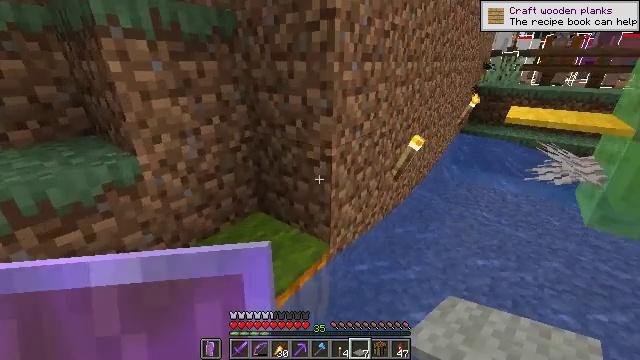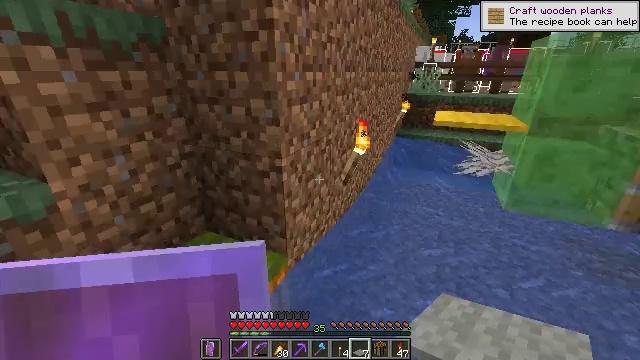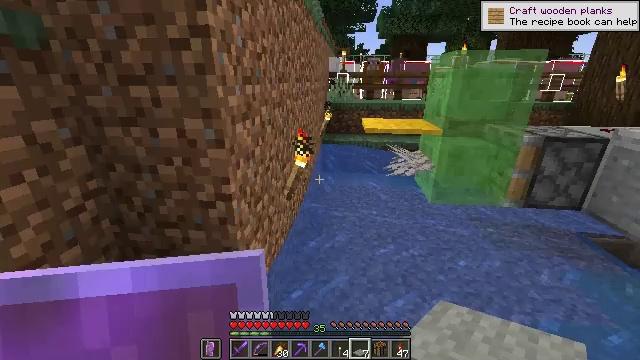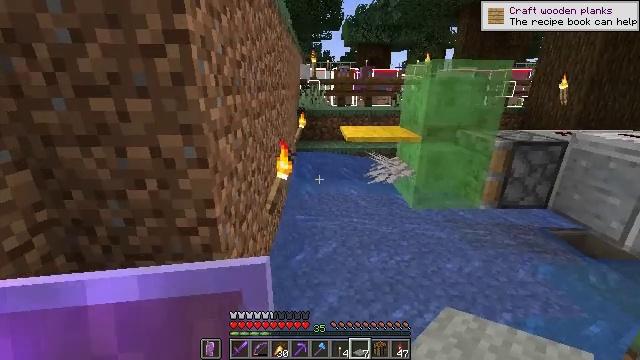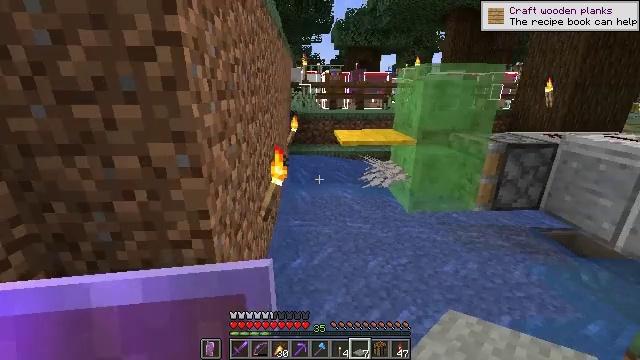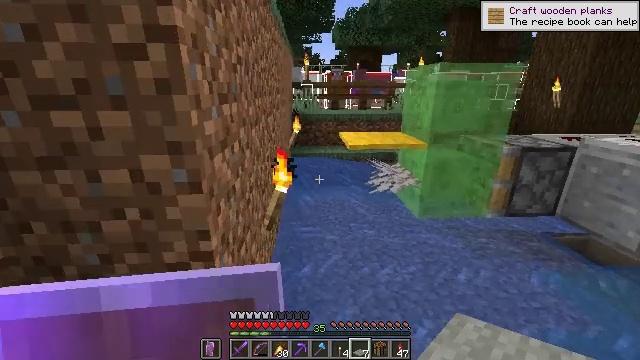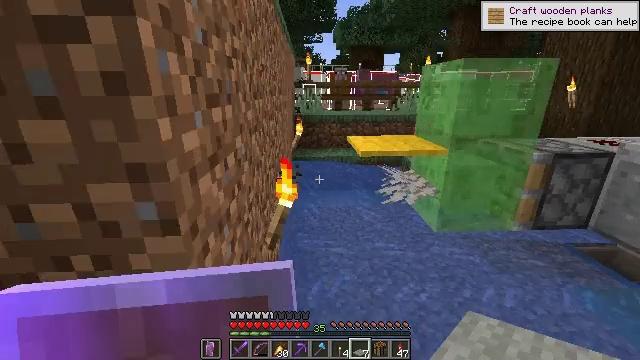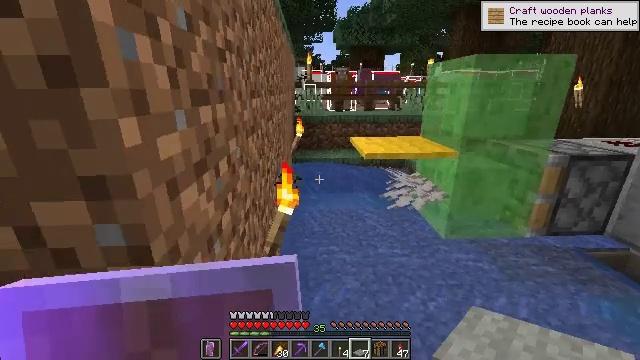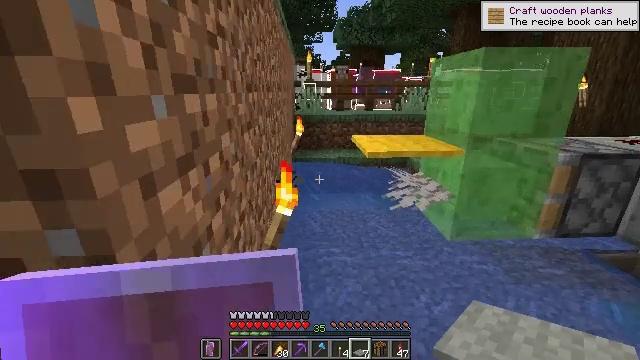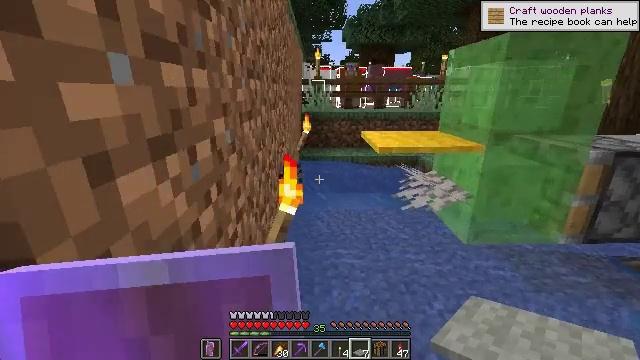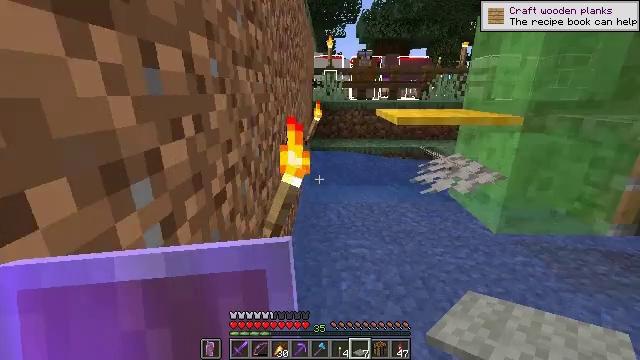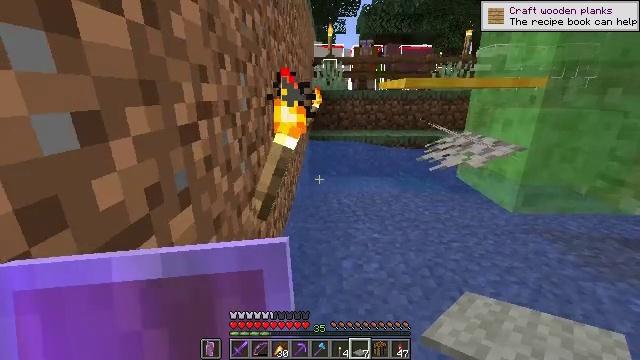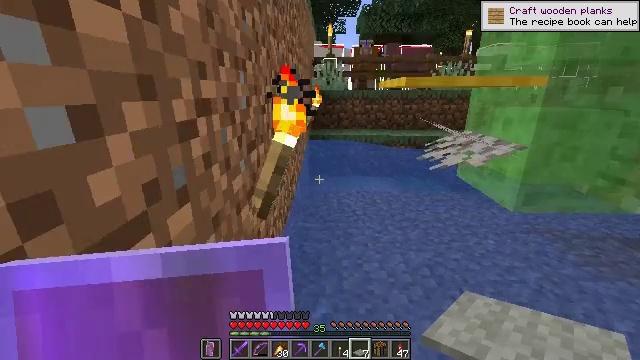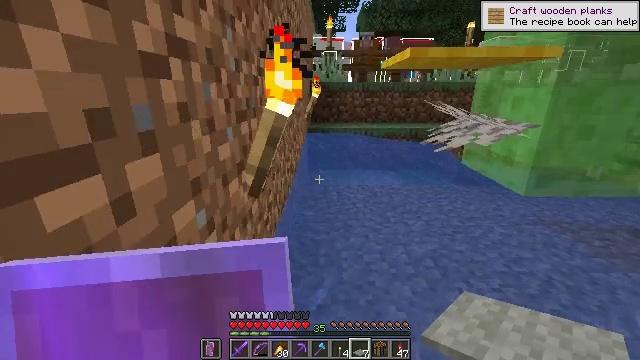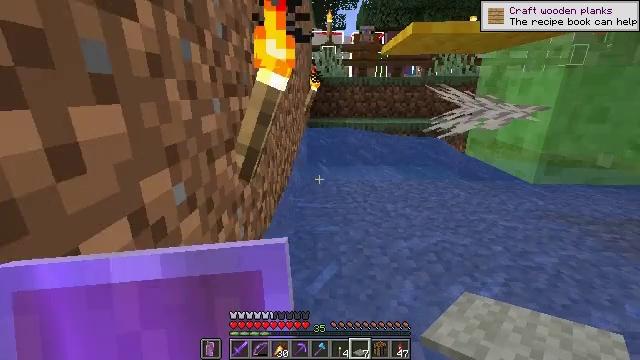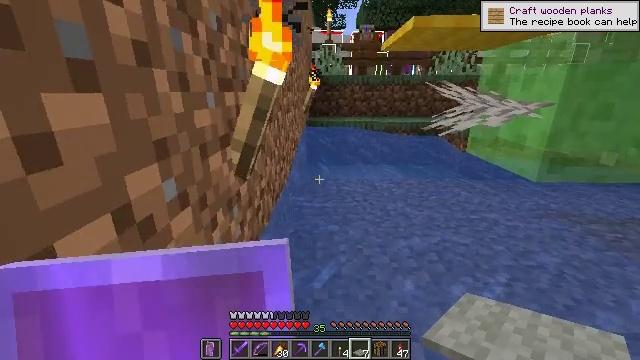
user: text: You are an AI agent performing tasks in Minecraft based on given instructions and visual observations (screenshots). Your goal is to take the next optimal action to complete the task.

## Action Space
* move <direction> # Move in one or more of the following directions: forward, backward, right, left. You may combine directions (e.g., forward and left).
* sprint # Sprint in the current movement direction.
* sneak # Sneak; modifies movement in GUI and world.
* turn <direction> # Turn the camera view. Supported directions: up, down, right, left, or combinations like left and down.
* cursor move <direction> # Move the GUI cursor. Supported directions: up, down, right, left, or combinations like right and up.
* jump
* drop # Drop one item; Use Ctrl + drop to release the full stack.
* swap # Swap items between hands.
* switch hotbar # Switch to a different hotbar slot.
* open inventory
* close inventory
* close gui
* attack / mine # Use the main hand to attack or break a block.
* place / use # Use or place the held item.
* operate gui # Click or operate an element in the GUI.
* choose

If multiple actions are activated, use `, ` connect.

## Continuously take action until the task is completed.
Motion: motion action
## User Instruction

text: Break the yellow carpet.
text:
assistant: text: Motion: move forward and move left, turn right and up
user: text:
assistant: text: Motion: move forward and move left, turn right and up
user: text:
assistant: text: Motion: move forward, turn right and up
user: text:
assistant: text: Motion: move forward, turn right
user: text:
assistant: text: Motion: move forward
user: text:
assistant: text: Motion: move forward
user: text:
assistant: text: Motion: move forward
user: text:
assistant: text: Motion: move forward
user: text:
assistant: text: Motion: move forward, turn left
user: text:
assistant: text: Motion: turn left
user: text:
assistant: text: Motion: no_op
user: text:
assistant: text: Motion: no_op
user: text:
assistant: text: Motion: no_op
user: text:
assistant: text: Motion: no_op
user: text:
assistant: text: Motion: no_op
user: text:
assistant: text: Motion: no_op
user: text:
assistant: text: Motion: no_op
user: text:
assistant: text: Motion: turn right and up
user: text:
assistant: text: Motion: turn right and up
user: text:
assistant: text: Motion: turn right and up
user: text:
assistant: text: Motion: turn right and up
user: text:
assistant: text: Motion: turn right and up
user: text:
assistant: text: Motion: turn right and up
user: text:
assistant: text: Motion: turn up
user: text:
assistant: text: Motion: turn up
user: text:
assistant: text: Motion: turn up
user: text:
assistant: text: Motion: turn up
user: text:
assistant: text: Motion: no_op
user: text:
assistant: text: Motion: no_op
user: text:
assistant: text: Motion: no_op